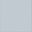
Piece: xx